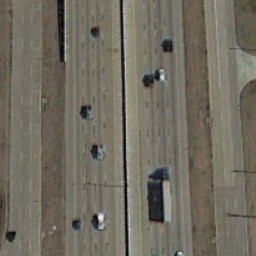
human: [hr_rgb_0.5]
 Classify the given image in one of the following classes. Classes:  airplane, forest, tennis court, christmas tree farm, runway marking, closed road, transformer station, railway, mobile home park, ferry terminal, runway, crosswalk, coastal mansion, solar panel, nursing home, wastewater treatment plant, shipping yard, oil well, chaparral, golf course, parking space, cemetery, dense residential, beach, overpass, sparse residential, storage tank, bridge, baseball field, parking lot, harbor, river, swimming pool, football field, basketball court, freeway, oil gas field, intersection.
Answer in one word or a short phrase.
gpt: freeway